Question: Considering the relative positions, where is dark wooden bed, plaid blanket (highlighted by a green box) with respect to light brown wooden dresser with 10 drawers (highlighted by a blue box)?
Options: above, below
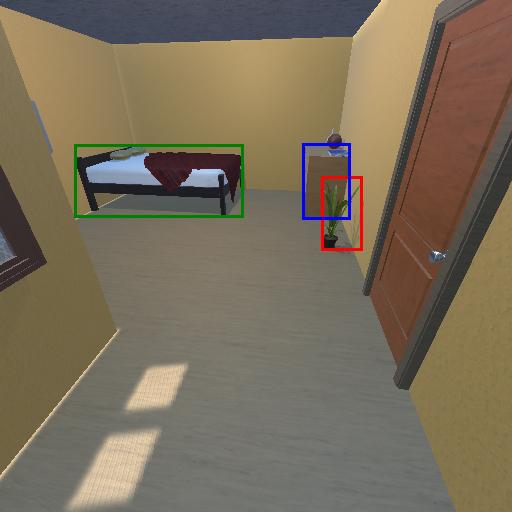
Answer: above